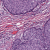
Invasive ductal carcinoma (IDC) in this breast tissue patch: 0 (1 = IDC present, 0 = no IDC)